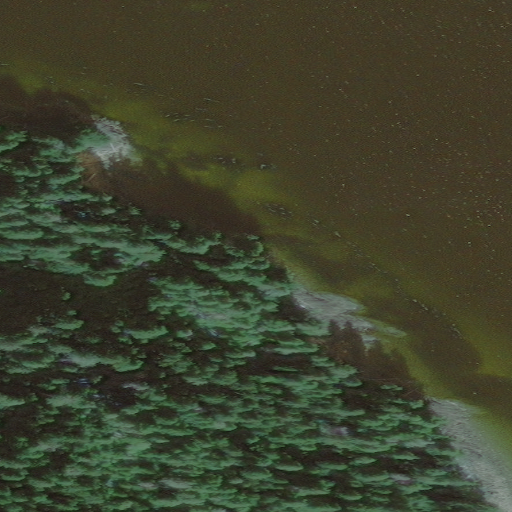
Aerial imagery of cape in Alaska named South Point containing only unknown